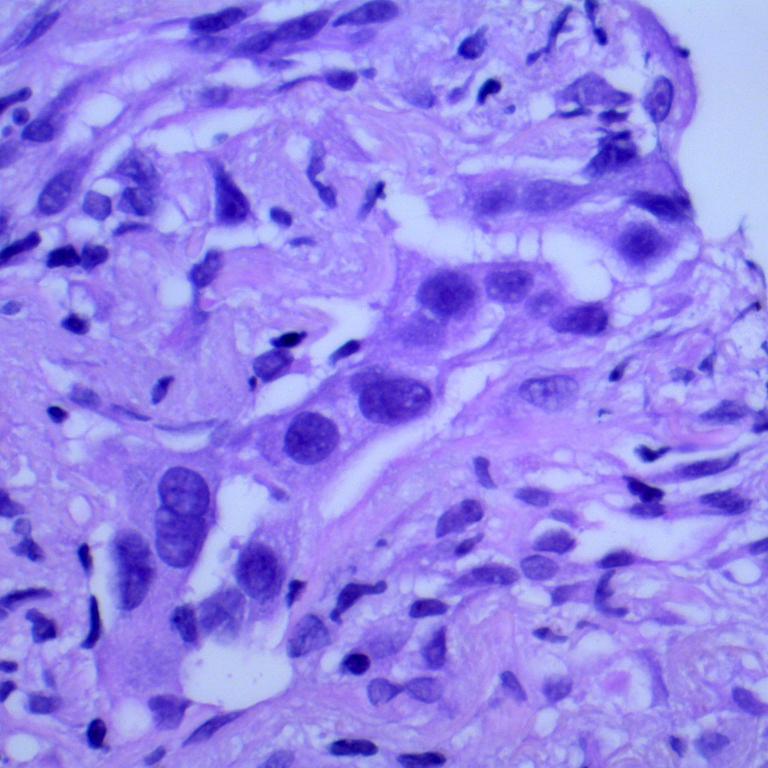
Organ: lung
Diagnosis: adenocarcinomas